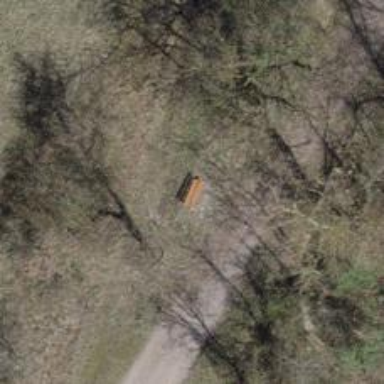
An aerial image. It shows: Brown bench in the vicinity.